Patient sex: M
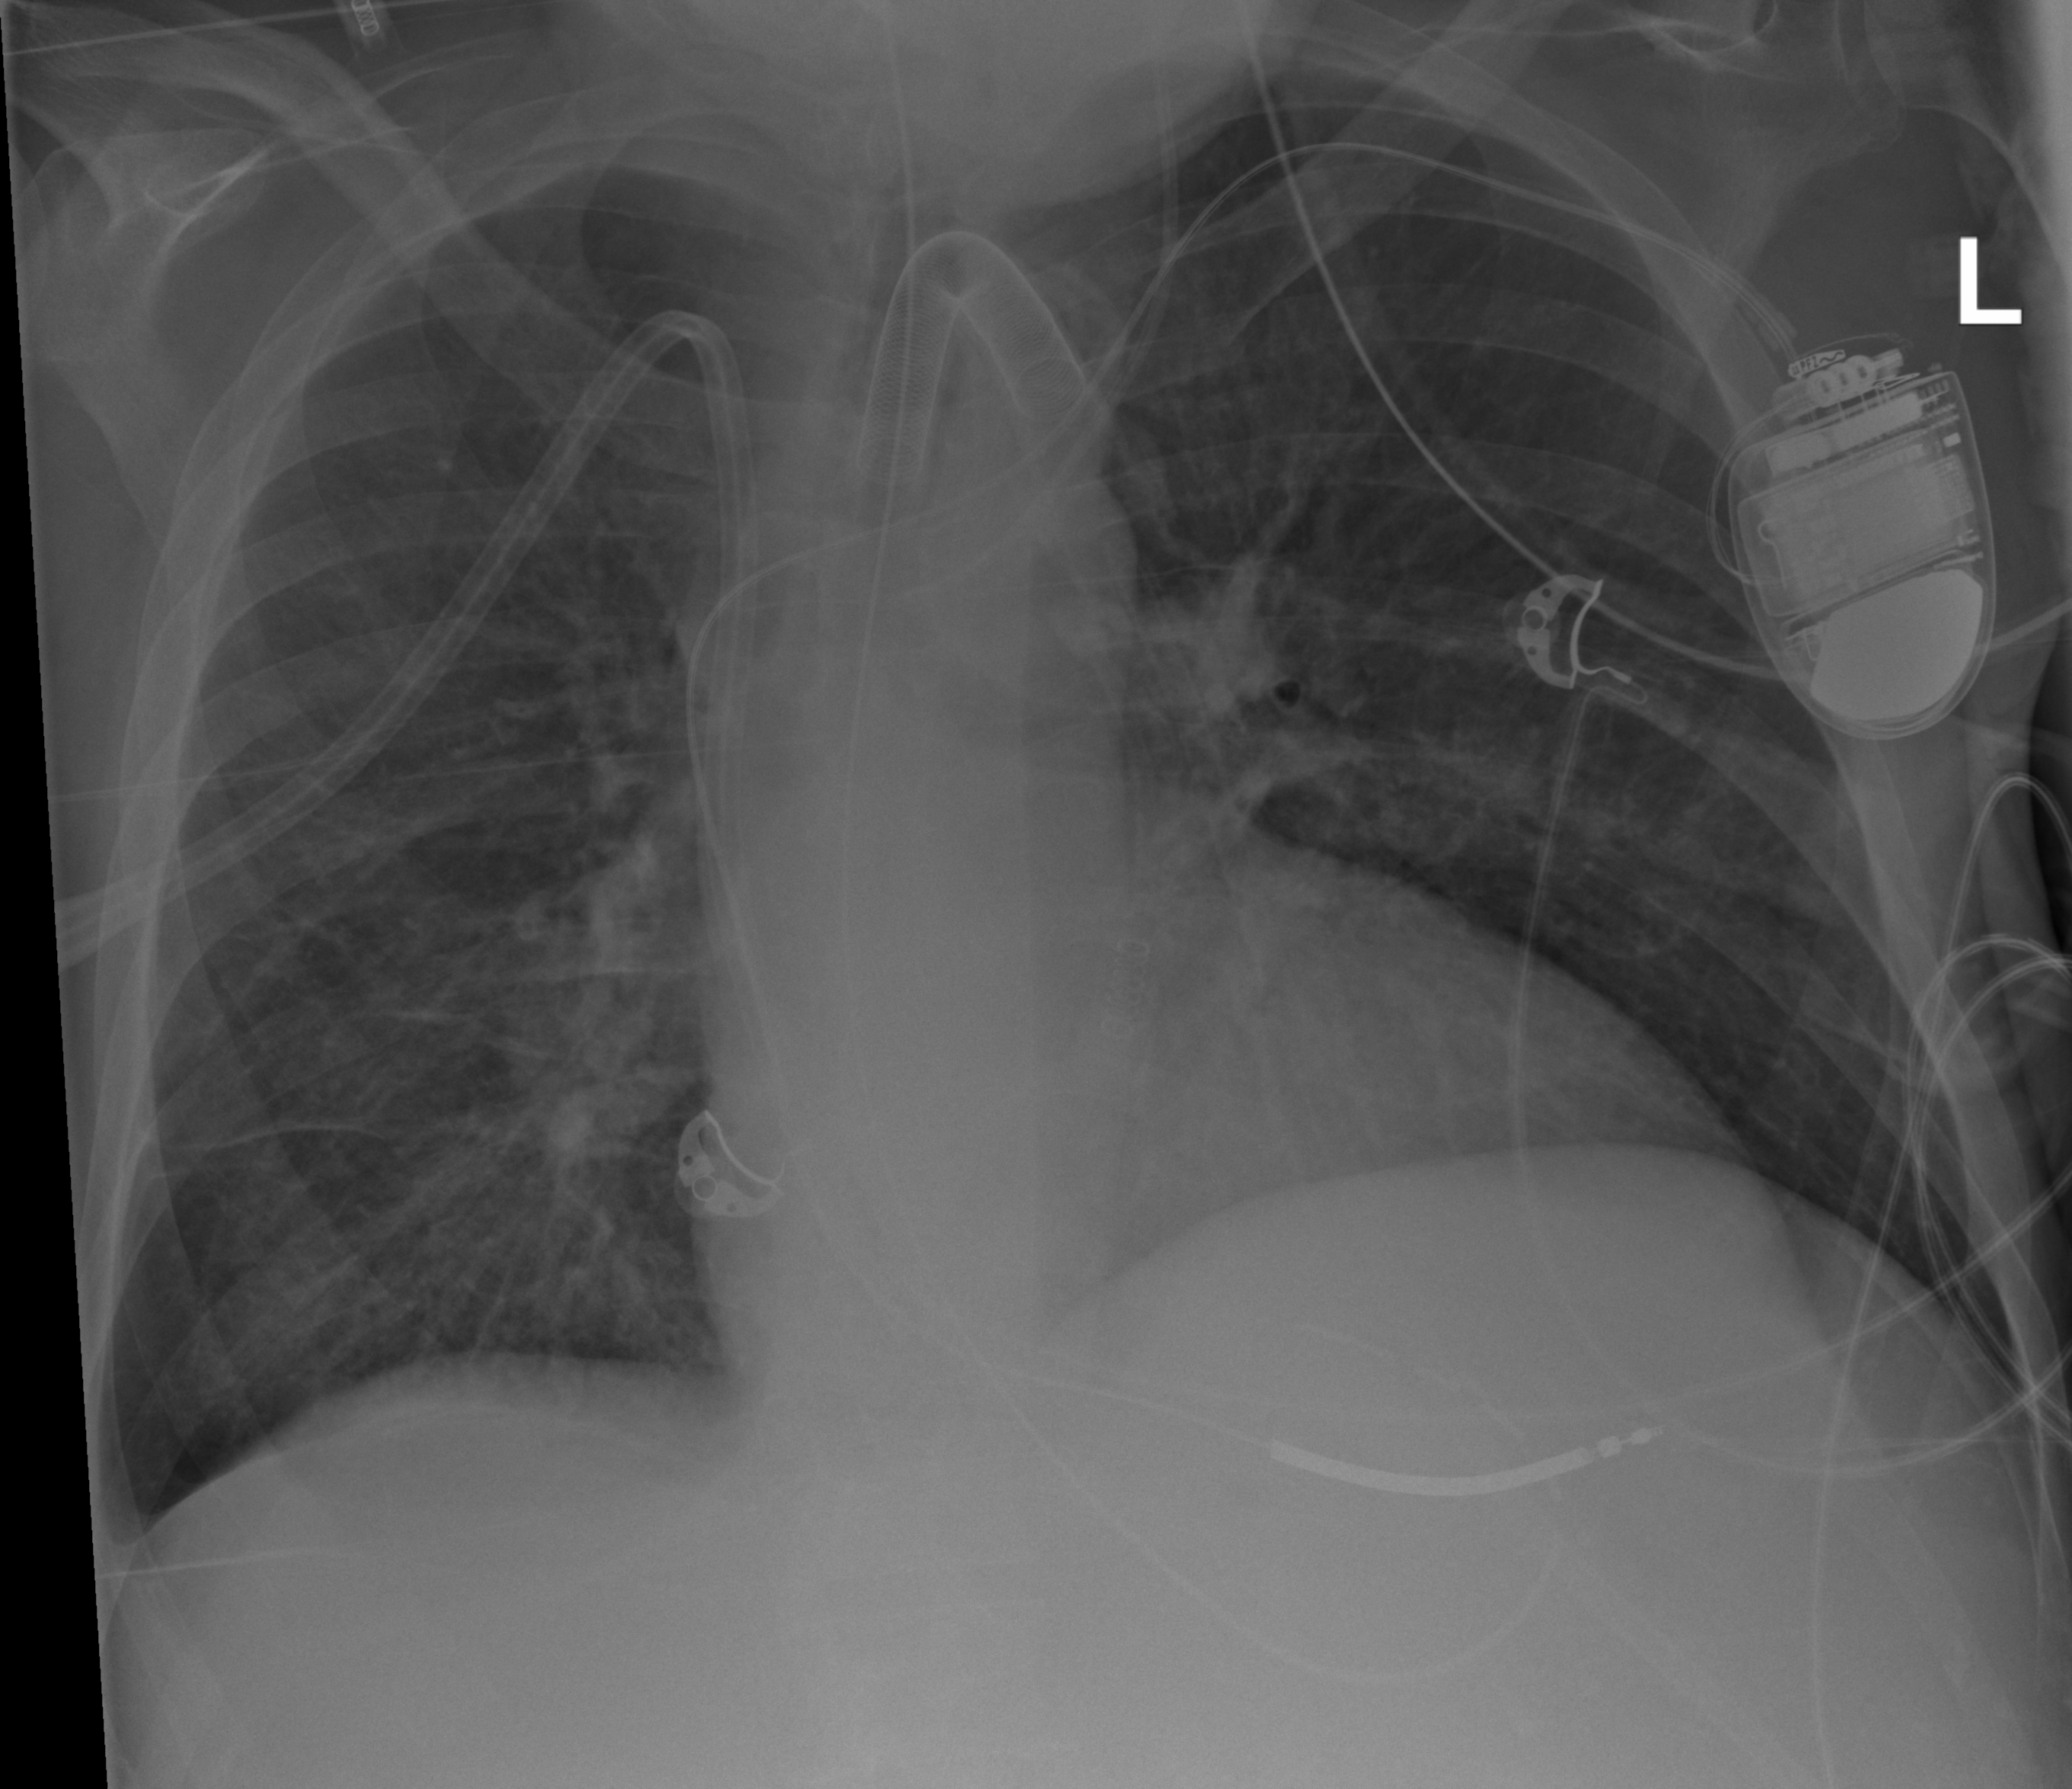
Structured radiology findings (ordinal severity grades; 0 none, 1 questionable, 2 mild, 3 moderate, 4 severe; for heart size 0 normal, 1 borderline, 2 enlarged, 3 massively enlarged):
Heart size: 2
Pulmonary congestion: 1
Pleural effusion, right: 1
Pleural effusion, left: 0
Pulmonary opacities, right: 1
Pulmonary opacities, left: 1
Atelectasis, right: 2
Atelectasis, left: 2